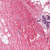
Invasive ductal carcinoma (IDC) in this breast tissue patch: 0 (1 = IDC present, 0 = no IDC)